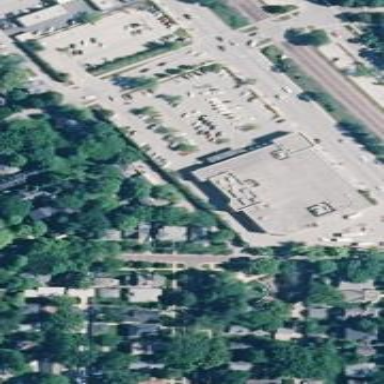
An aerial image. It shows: Retail building housing supermarket.